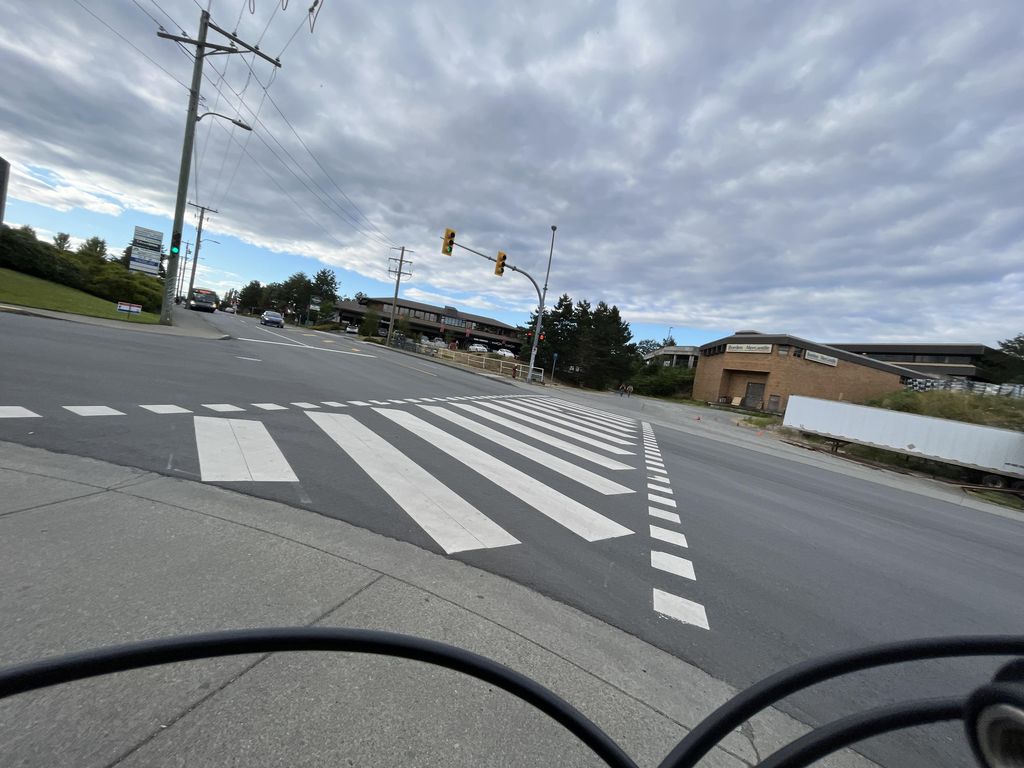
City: victoria